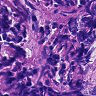
Metastatic tissue present: no